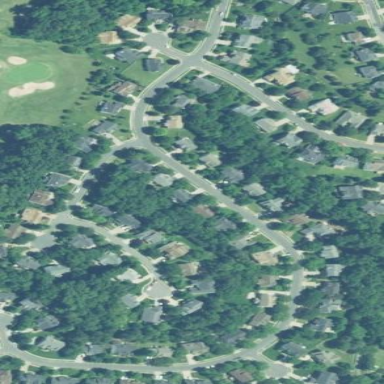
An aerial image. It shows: Residential area consisting of single-family homes.